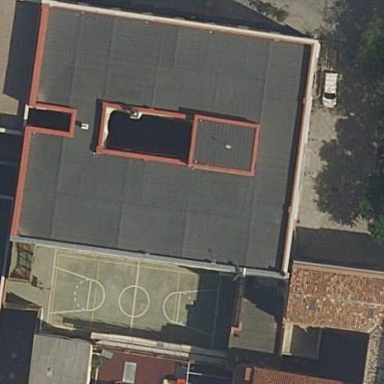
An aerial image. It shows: School.